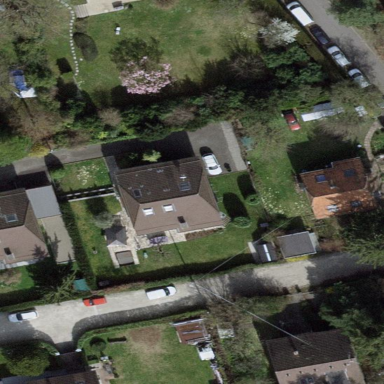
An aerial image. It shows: Garden surrounded by fence.